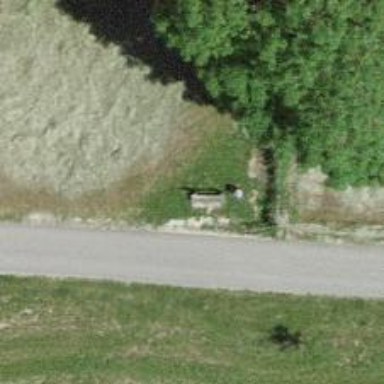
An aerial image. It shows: Bench.